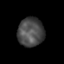
Tissue: lung
Cell type: Endothelial cells
Senescence score: 0.1939
Nuclear area (px): 740
Mean DAPI intensity: 74.884